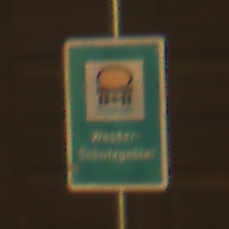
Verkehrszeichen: Wasserschutzgebiet
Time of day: Night
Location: Outdoor (Urban)
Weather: Clear
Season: NotSpecified
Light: Artificial